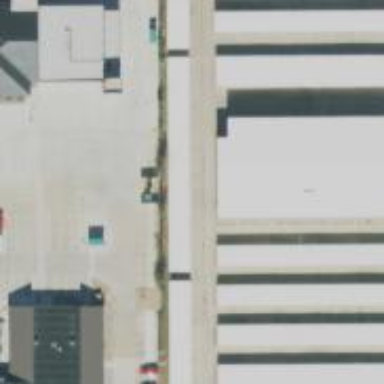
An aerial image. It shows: Storage rental shop.